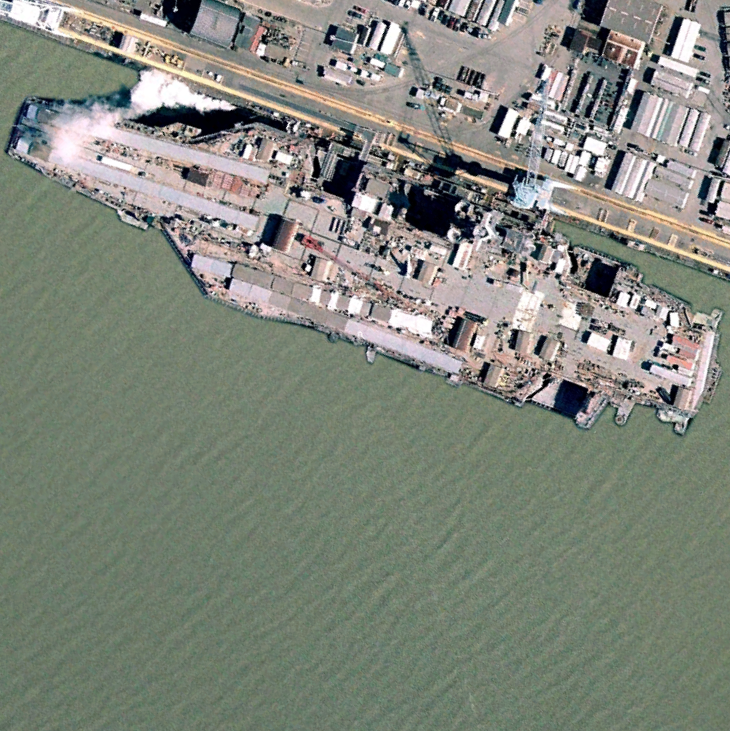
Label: aircraft_carrier